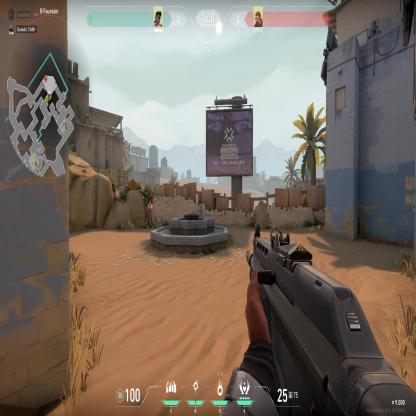
Label: enemy